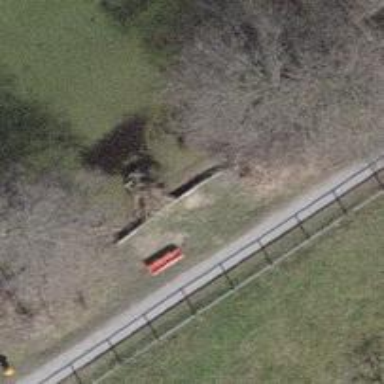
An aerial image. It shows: Bench for seating.